Field crop: tomato
Growth stage: 1
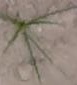
Species: cyperus